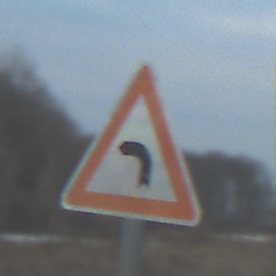
Verkehrszeichen: KurveLinks
Umgebung: Outdoor, RoadRail
Tageszeit: SunriseSunset
Wetter: PartlyCloudy
Licht: Natural
Jahreszeit: NotSpecified
Kontrast: LowContrast